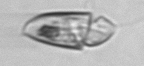
Label: Katodinium_or_Torodinium